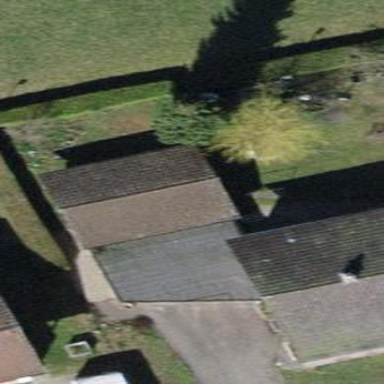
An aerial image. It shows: Garage.